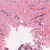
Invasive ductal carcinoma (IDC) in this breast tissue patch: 1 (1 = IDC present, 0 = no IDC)